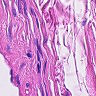
Metastatic tissue present: no